Interaction volume radius: 5 \u00c5
Interaction volume height: 25 \u00c5
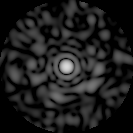
Disorder parameter: 0.8671